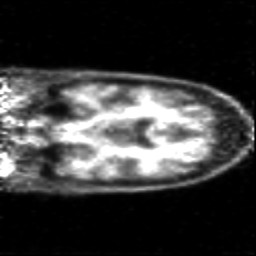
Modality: PET
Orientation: coronal
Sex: male
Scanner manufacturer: siemens